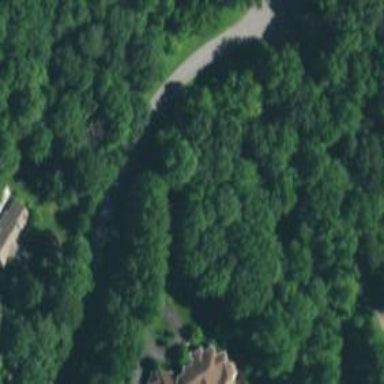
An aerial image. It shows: Driveway leading to service road.